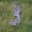
Label: 3